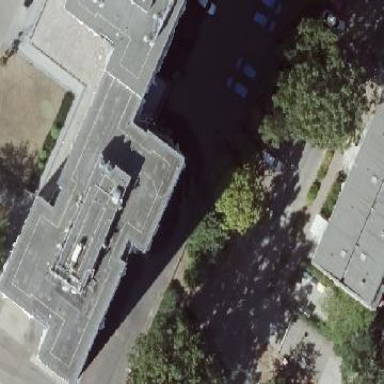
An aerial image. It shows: Building with flat roof.